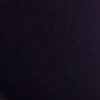
Label: space